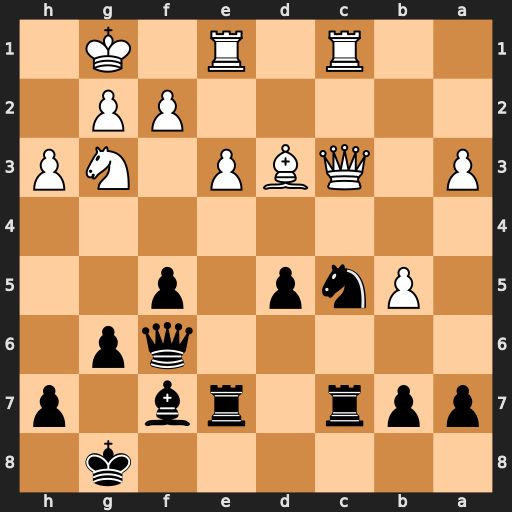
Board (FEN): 6k1/ppr1rb1p/5qp1/1Pnp1p2/8/P1QBP1NP/5PP1/2R1R1K1
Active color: b
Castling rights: -
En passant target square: -
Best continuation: Qxc3 Rxc3 d4 Rxc5 Rxc5